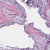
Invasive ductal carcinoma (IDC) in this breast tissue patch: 1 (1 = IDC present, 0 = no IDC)